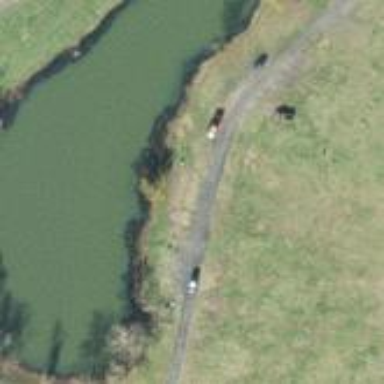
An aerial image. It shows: Serene pond surrounded by nature.